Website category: university
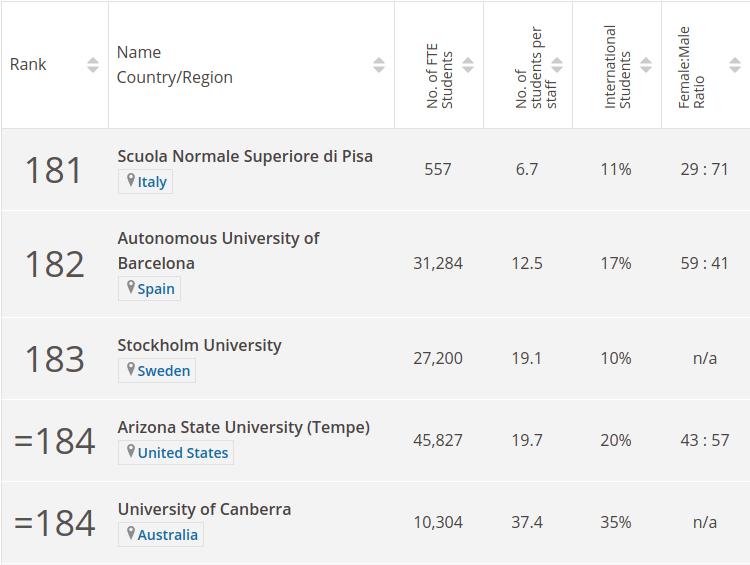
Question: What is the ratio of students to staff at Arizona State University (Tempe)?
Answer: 19.7

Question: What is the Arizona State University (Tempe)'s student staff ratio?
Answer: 19.7

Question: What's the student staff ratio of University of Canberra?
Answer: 37.4

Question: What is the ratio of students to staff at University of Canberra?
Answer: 37.4

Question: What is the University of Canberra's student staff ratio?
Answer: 37.4

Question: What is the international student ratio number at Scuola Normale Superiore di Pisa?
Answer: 11%

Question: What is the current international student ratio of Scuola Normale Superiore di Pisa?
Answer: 11%

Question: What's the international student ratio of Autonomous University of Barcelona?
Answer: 17%

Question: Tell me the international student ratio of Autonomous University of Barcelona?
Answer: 17%

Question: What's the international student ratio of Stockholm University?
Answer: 10%

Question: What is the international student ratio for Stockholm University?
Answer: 10%

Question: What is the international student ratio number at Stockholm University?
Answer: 10%

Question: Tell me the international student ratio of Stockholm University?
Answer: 10%

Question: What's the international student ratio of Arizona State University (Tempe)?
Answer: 20%

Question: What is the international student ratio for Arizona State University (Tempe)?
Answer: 20%

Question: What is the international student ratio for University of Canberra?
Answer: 35%

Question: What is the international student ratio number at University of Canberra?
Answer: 35%

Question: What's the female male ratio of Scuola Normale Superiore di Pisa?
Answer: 29 : 71

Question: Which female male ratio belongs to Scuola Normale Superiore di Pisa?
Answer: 29 : 71

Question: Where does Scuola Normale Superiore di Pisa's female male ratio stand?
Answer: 29 : 71

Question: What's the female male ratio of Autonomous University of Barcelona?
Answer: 59 : 41

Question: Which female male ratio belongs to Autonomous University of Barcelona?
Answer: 59 : 41

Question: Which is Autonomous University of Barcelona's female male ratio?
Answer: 59 : 41

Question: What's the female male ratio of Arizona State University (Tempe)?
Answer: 43 : 57

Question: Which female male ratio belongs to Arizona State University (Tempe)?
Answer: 43 : 57

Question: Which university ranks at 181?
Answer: Scuola Normale Superiore di Pisa

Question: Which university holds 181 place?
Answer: Scuola Normale Superiore di Pisa

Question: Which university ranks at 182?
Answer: Autonomous University of Barcelona

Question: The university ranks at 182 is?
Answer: Autonomous University of Barcelona

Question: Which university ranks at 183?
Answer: Stockholm University

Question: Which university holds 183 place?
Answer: Stockholm University

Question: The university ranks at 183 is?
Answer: Stockholm University

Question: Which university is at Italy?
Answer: Scuola Normale Superiore di Pisa

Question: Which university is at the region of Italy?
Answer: Scuola Normale Superiore di Pisa

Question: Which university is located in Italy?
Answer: Scuola Normale Superiore di Pisa

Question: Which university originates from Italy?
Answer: Scuola Normale Superiore di Pisa

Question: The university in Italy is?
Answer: Scuola Normale Superiore di Pisa

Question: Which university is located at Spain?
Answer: Autonomous University of Barcelona

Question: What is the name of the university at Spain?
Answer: Autonomous University of Barcelona

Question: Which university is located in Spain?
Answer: Autonomous University of Barcelona

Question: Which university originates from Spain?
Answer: Autonomous University of Barcelona

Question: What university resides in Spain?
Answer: Autonomous University of Barcelona

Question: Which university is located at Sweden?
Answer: Stockholm University

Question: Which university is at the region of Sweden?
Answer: Stockholm University

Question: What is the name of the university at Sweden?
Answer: Stockholm University

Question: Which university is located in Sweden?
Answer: Stockholm University

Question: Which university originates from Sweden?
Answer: Stockholm University

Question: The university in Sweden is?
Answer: Stockholm University

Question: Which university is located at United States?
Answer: Arizona State University (Tempe)

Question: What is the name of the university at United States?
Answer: Arizona State University (Tempe)

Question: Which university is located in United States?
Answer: Arizona State University (Tempe)

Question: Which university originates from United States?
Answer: Arizona State University (Tempe)

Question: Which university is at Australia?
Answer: University of Canberra

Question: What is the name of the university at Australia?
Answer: University of Canberra

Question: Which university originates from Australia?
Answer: University of Canberra

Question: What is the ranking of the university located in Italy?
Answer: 181

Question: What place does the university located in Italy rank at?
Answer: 181

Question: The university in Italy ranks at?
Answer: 181

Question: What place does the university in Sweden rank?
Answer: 183

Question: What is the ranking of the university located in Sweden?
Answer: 183

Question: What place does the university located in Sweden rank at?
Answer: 183

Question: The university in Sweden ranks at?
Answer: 183

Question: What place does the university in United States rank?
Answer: =184

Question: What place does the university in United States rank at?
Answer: =184